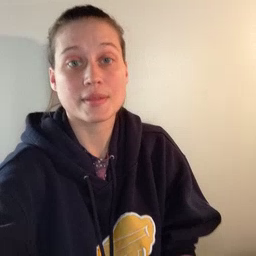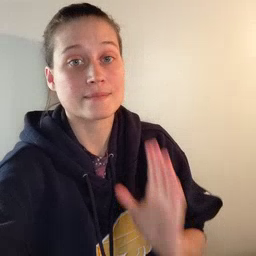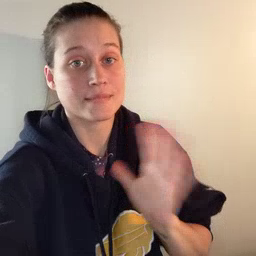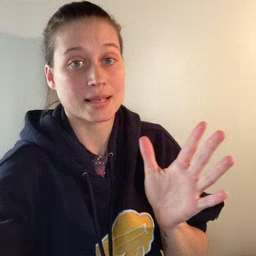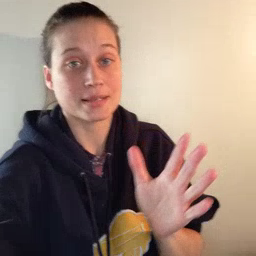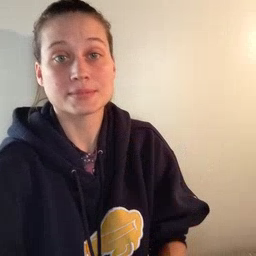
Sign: fine